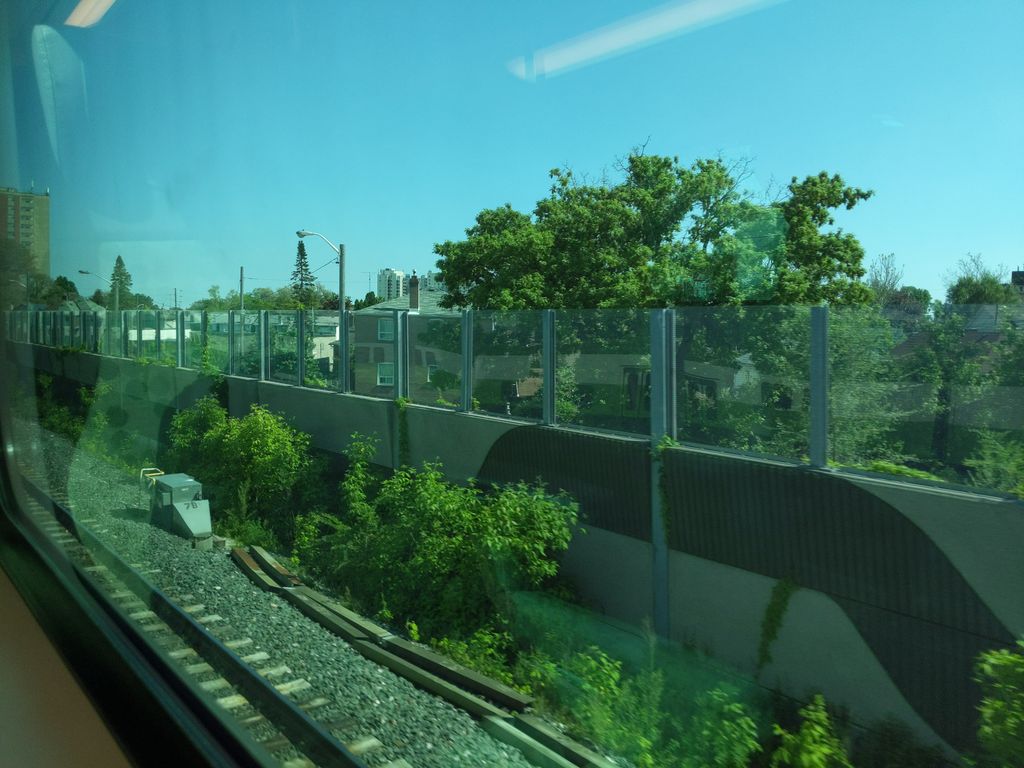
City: toronto